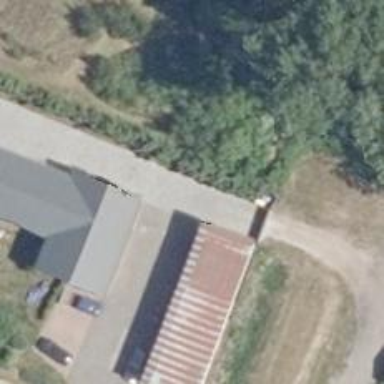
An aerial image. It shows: Driveway.